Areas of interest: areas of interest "Residential Area"
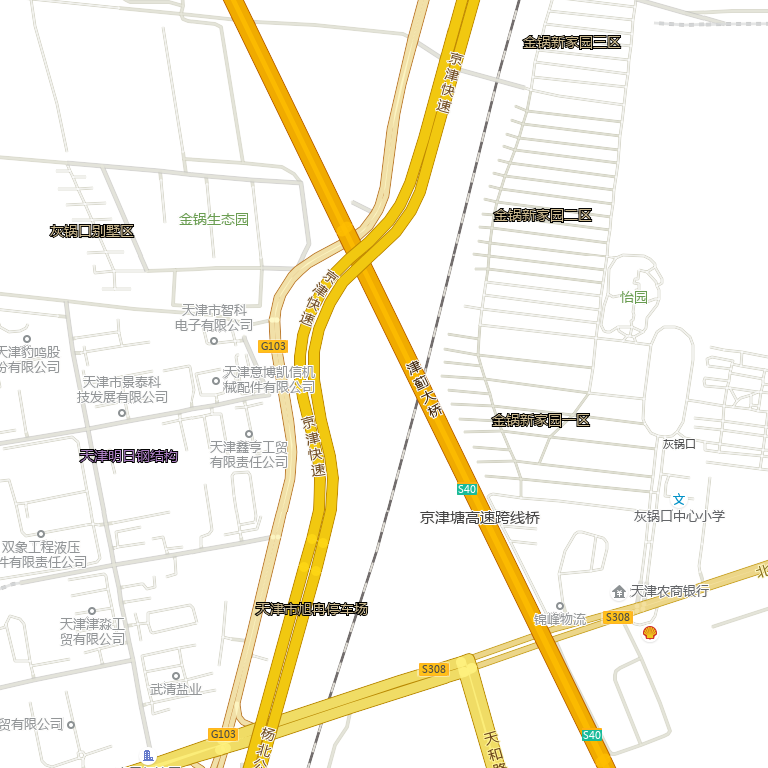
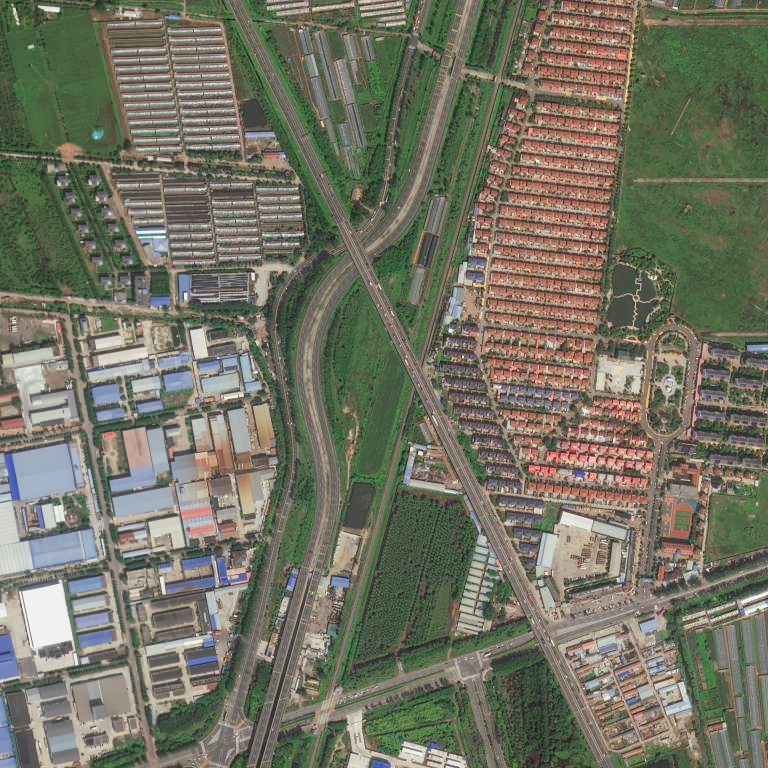